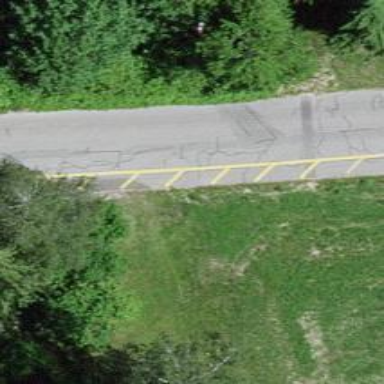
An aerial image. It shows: Unclassified road with asphalt surface.